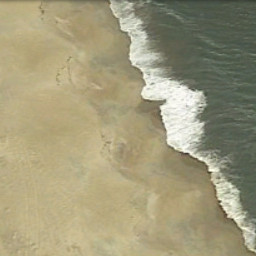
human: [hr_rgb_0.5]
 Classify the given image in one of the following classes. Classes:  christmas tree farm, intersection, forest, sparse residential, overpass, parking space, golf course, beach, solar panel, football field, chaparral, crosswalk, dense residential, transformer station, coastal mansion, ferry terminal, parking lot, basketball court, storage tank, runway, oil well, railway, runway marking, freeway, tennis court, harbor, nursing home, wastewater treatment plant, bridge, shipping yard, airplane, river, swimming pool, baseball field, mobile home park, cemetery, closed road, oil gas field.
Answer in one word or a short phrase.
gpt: beach